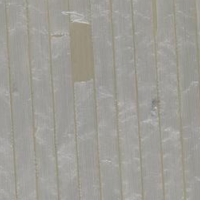
EUNIS habitat code: 52
Species observed at this site:
Corvus cornix
Corvus corone